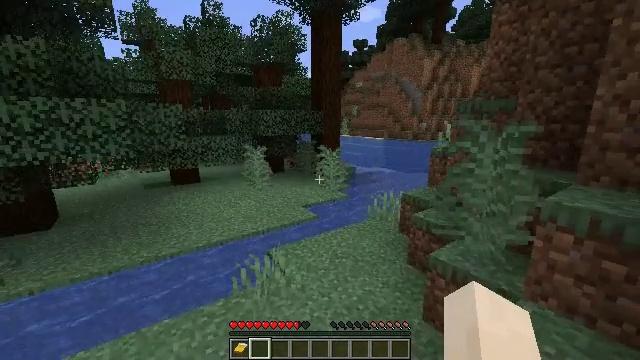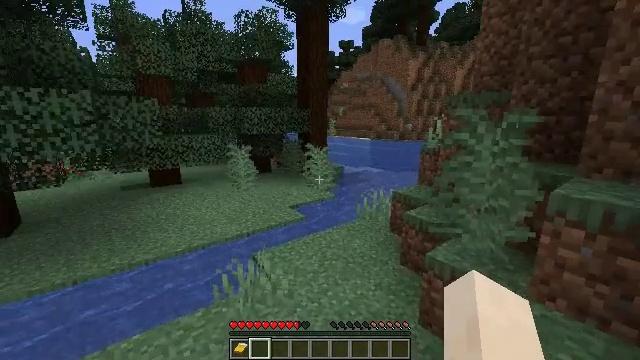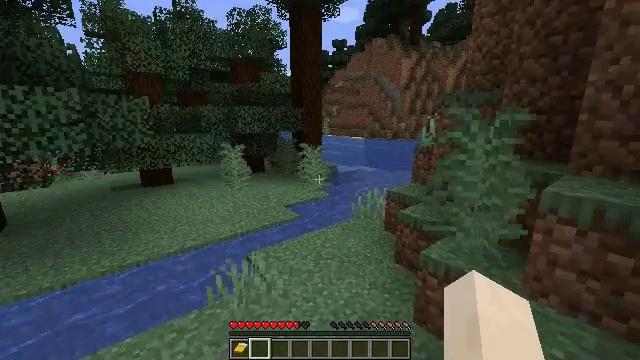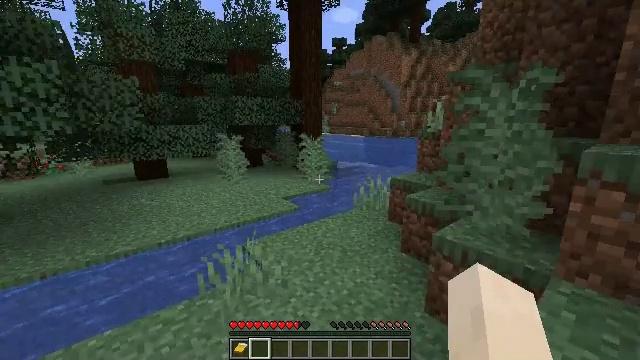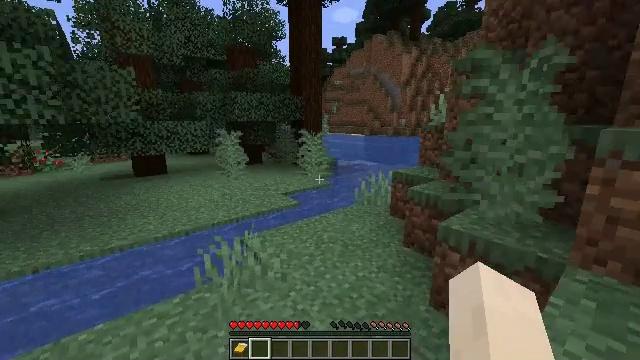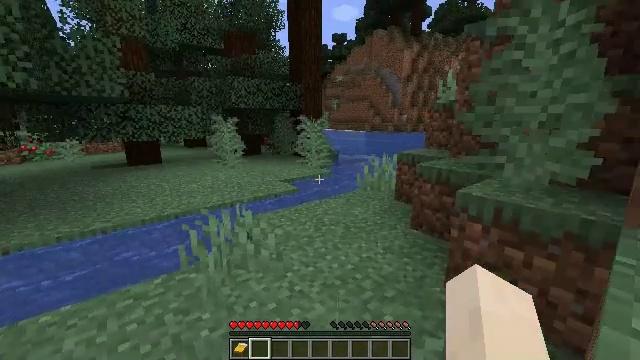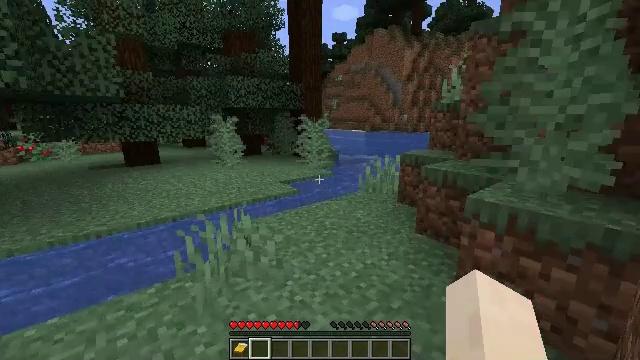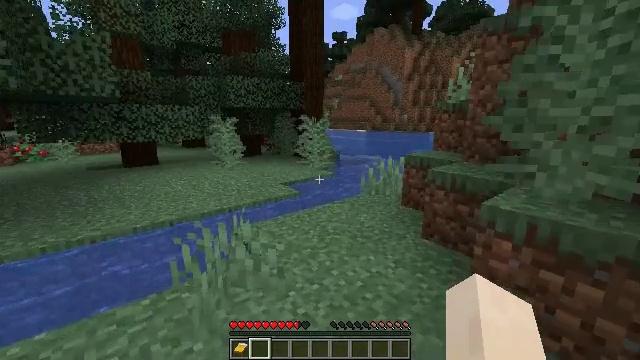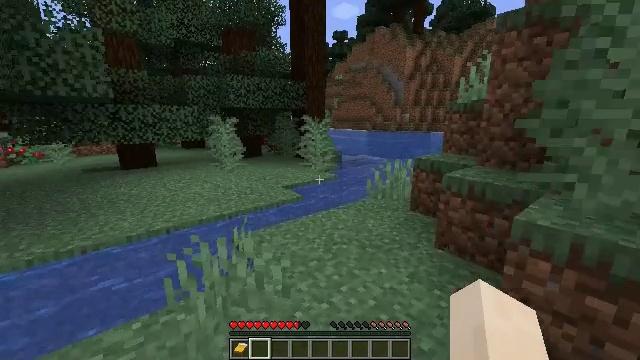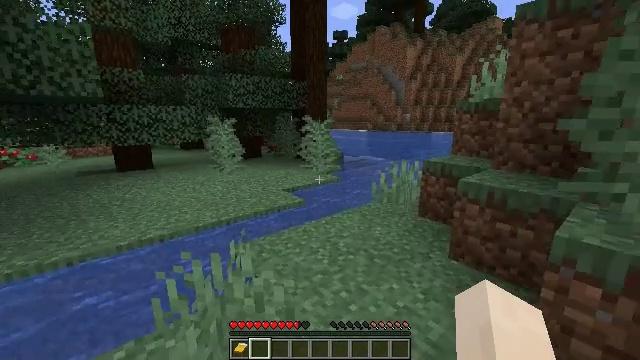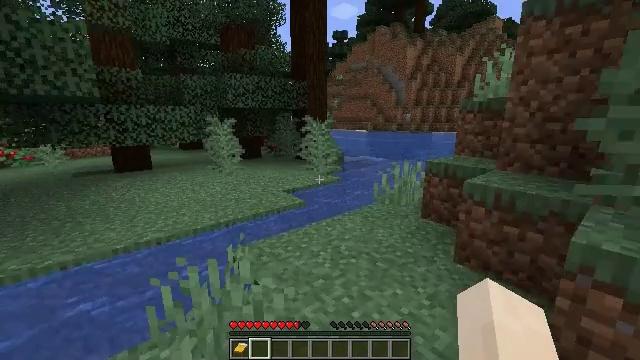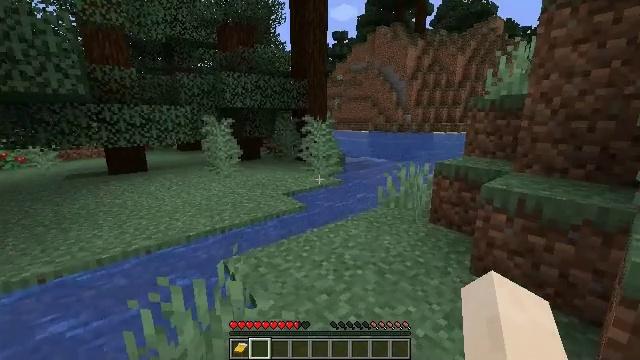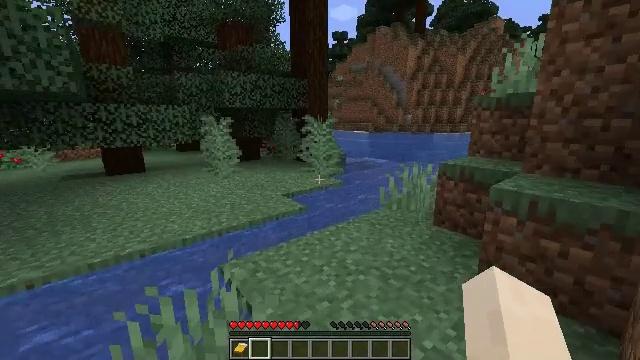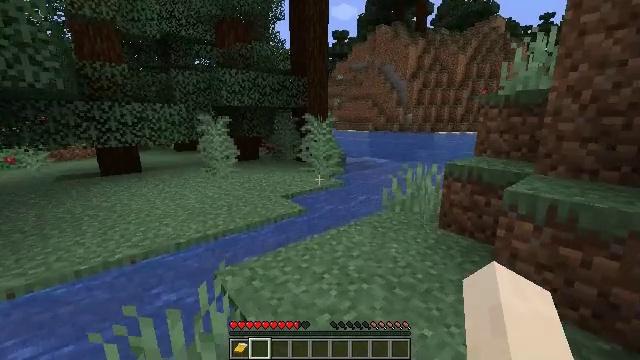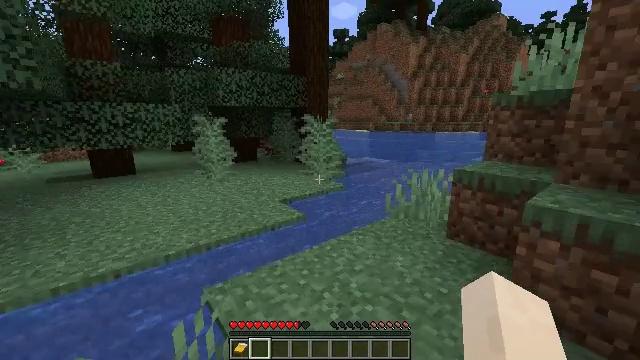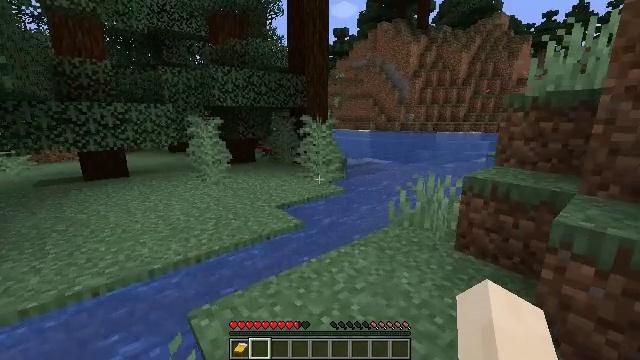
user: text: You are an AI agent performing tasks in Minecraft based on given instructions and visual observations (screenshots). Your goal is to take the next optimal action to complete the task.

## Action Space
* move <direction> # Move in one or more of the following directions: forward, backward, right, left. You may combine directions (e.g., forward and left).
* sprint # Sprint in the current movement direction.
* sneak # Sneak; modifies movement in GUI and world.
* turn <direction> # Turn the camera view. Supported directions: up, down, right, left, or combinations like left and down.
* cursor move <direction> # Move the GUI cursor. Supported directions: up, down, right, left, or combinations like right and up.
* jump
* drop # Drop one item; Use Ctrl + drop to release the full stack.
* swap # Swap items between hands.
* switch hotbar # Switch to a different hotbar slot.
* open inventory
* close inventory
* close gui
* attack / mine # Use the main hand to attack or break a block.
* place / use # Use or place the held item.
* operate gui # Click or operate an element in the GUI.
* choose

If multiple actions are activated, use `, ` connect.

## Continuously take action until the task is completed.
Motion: motion action
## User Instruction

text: Attack the large fern to gather it.
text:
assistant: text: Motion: move forward, turn right
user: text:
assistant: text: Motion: move forward, turn right
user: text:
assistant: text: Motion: move forward
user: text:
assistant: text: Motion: move forward
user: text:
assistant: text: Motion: move forward
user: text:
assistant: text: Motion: move forward
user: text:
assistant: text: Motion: move forward
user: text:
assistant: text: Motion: move forward
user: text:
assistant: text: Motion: move forward
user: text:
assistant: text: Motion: move forward
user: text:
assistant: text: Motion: move forward
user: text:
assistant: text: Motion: move forward
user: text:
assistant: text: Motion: move forward
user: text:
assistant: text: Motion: move forward
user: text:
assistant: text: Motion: move forward
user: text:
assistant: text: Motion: move forward
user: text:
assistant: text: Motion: move forward, turn right
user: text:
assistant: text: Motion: move forward
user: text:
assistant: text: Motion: move forward
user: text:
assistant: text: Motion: move forward
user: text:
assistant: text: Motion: move forward
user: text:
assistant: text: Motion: move forward
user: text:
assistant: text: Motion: move forward
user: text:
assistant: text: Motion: move forward
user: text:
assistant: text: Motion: move forward
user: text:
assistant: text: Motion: move forward
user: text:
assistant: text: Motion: move forward
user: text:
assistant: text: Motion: move forward
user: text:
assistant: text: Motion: move forward and move left, jump
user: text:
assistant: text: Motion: move forward and move left, jump